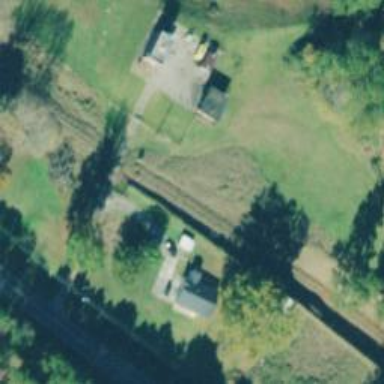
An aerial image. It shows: Abandoned railway.